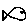
Label: fish